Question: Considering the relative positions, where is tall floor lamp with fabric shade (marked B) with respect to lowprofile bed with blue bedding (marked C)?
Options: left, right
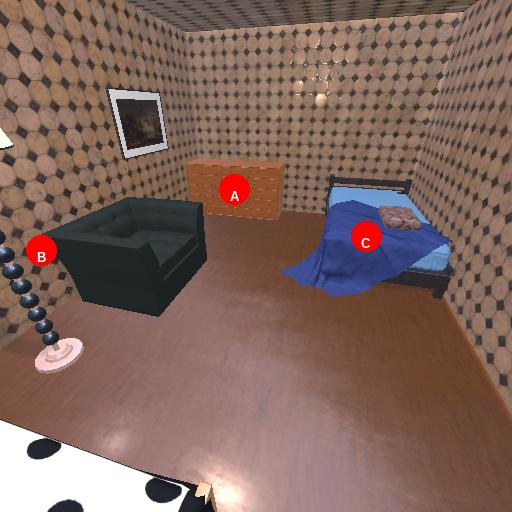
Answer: left